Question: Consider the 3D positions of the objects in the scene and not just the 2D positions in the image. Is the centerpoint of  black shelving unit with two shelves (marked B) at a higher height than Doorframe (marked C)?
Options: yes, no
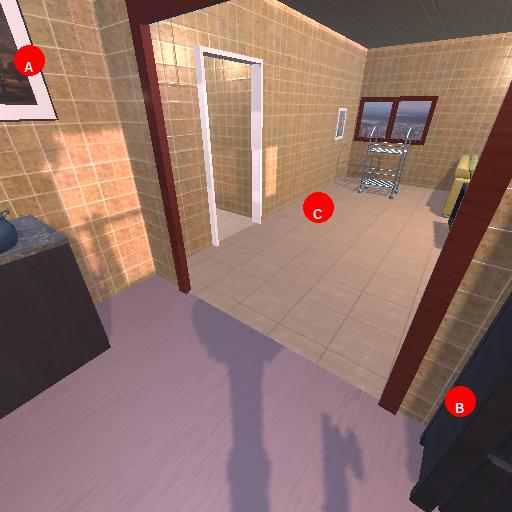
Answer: yes